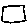
Label: square